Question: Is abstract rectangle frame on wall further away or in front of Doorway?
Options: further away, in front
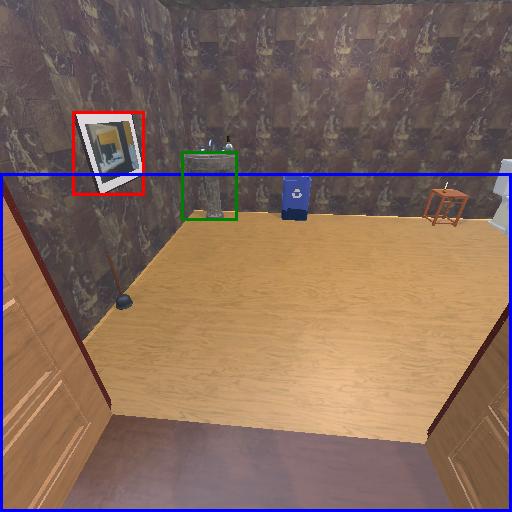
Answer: further away